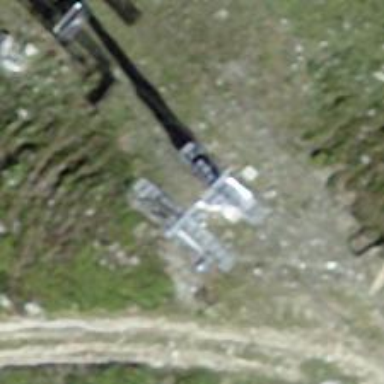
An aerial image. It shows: Pylon used for aerialway.